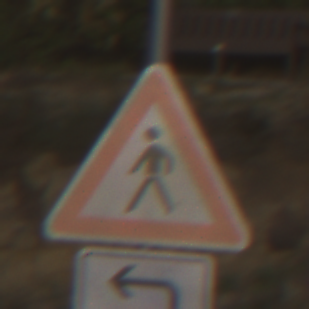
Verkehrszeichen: FussgaengerRechts
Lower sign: RichtungsangabeDurchPfeile2
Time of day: Dawn
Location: Outdoor (RoadRail)
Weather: Clear
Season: NotSpecified
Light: Natural